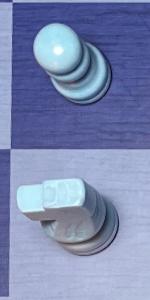
Label: Knight_White